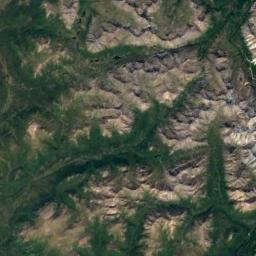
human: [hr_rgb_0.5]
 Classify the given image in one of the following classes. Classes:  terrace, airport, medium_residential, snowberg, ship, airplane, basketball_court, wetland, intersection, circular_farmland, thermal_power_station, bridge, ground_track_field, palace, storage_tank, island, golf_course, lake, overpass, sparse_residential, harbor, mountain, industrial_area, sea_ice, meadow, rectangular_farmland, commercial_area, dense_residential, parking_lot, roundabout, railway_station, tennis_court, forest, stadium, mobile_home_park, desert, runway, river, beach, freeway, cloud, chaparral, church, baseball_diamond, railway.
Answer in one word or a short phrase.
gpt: mountain